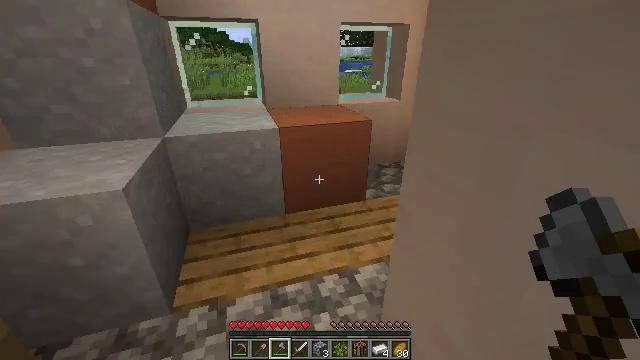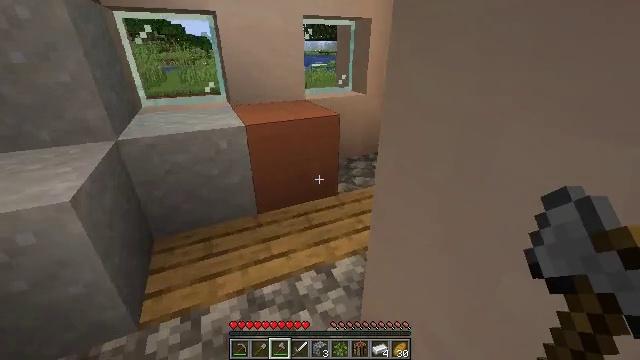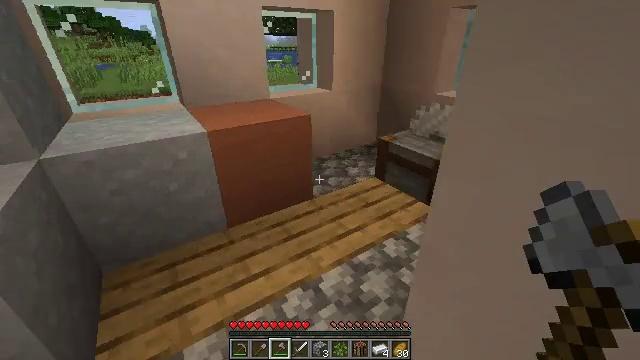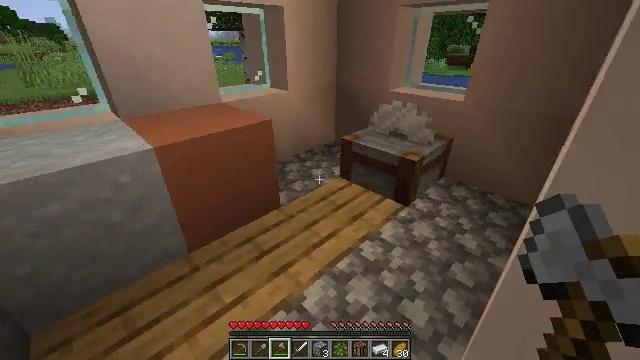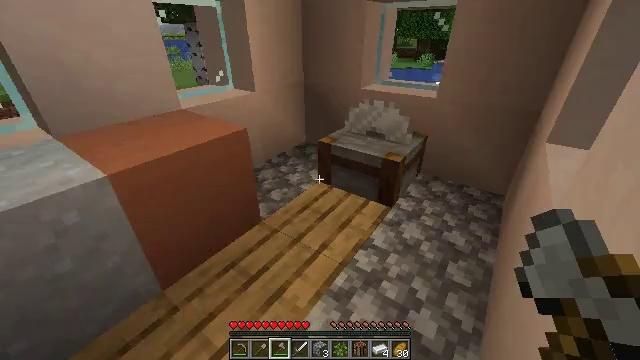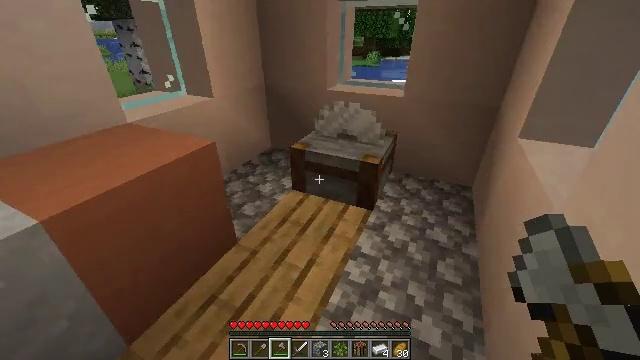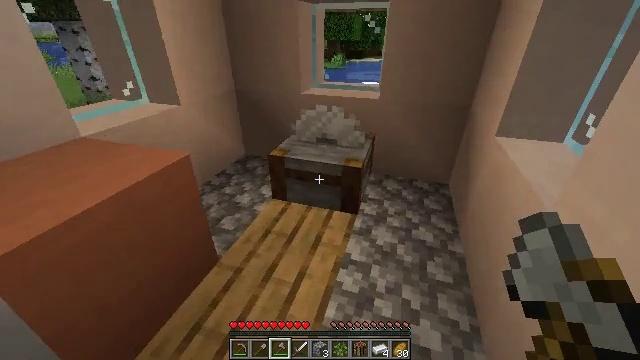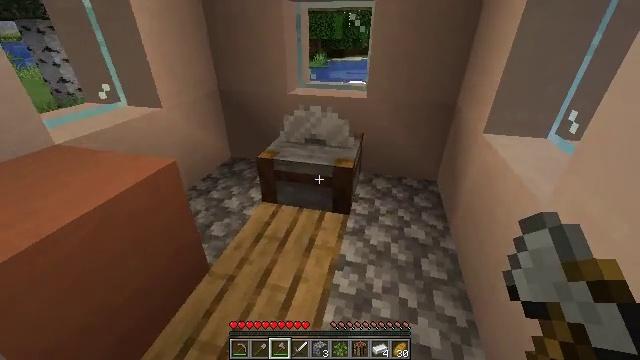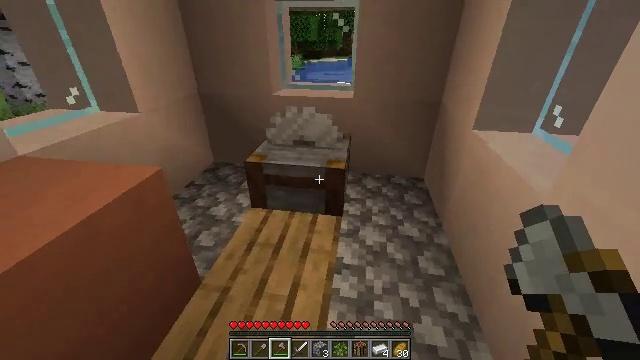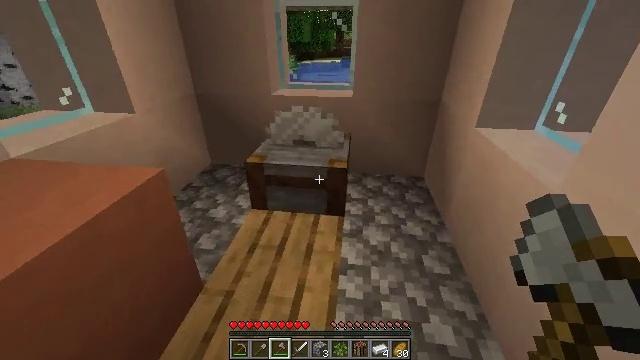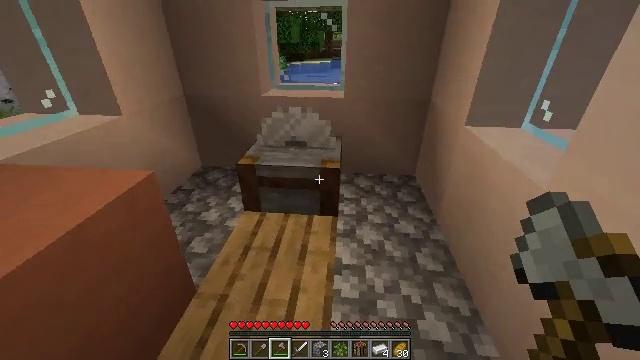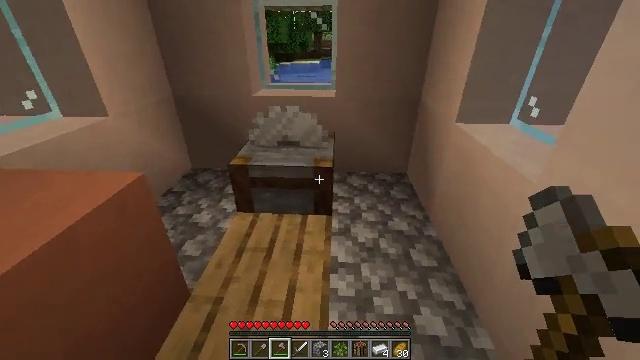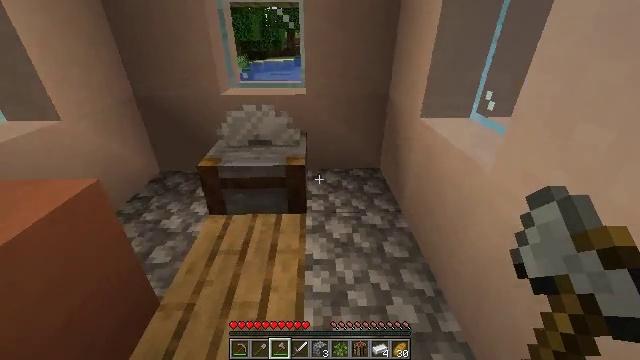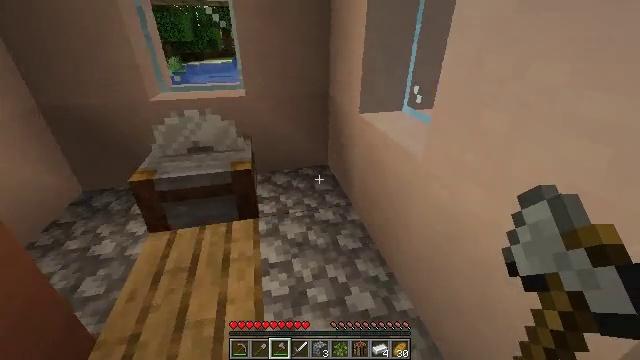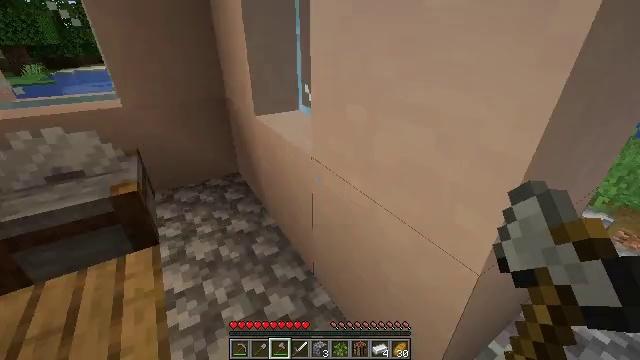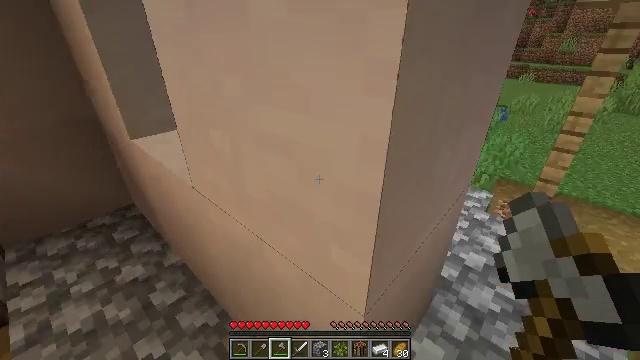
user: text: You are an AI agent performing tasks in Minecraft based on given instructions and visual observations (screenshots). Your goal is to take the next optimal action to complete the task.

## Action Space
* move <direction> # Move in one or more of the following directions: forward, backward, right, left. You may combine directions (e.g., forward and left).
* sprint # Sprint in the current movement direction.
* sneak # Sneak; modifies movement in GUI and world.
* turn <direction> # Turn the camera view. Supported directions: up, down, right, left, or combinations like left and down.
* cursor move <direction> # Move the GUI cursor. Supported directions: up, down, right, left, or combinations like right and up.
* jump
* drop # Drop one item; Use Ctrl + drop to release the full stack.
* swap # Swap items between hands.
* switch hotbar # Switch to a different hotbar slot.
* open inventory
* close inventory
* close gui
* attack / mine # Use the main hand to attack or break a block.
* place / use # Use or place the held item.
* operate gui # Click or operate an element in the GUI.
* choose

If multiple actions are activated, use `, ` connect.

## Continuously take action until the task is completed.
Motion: motion action
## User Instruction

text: Break the clay block to collect it.
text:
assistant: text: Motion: move forward and move left, turn right and down
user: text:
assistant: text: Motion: move forward and move left, turn right
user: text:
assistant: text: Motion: move forward and move left, turn right
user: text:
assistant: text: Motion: move forward and move left, turn right and down
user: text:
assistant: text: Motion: move forward and move left, turn right
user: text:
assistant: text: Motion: move forward and move left, turn right
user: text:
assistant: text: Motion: turn right
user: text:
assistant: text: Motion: turn right
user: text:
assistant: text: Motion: turn right
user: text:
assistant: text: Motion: turn right
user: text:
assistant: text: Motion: turn right
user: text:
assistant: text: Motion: move right, turn right
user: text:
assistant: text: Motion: move right, turn right
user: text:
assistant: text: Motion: move forward and move right, turn right
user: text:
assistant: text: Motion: move forward and move right, turn right
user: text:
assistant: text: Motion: move forward and move right, turn right and up
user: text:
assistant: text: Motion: move forward and move right, turn right
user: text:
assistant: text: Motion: move forward and move right
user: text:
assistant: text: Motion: move forward
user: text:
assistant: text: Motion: move forward, turn right and up
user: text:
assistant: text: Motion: move forward, turn right and up
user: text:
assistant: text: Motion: move forward, turn right and up
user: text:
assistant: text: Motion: move forward, turn right
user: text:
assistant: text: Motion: move forward
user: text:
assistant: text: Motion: move forward, turn right
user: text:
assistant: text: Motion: move forward
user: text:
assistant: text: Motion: turn left and up
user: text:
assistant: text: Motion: turn left
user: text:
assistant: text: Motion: turn left and down
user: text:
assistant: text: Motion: move left, turn left and up